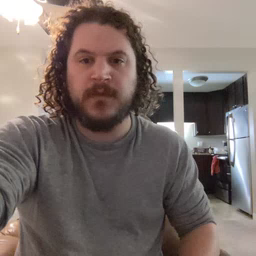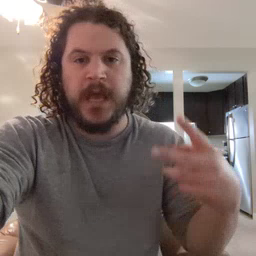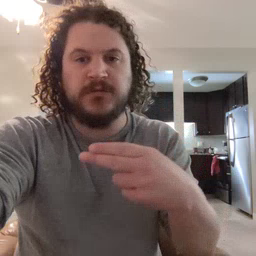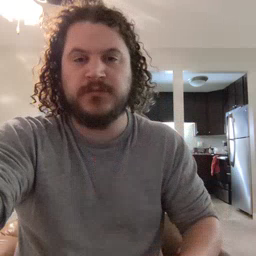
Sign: cut